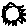
Label: sun